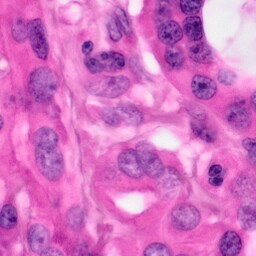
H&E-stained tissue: Pancreatic